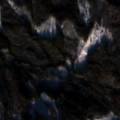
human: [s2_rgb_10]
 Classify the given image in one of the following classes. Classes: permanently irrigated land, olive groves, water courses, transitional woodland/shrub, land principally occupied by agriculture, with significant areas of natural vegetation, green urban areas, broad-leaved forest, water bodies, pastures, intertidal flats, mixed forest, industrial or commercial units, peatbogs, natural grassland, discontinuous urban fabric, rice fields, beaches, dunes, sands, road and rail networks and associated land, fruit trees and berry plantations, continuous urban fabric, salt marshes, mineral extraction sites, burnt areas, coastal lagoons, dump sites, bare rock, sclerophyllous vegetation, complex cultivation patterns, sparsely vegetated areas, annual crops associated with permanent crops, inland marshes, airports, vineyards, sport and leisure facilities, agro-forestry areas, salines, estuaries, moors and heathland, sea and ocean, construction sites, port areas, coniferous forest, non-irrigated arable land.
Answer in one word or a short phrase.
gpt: coniferous forest, mixed forest, transitional woodland/shrub